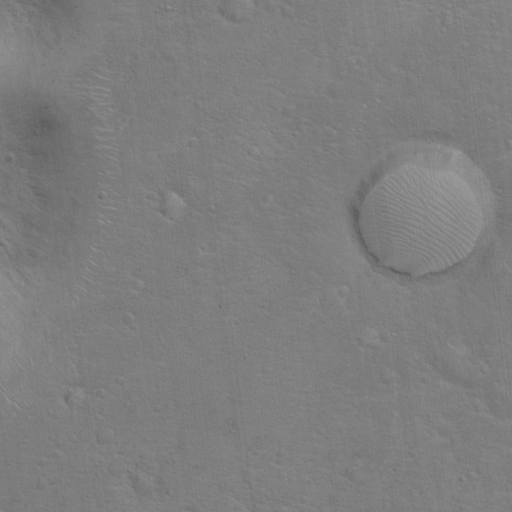
Classes present: Background